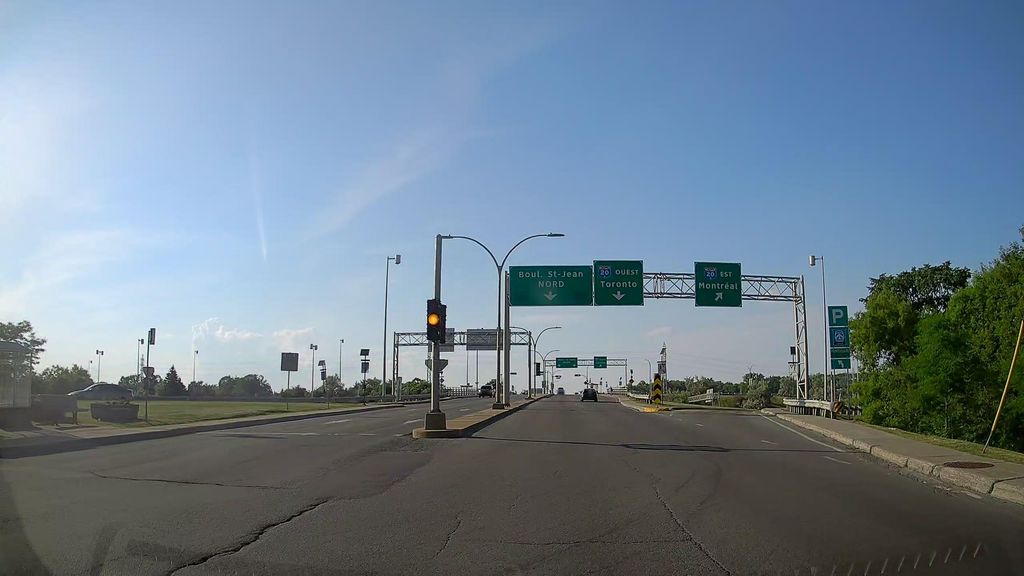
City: montreal